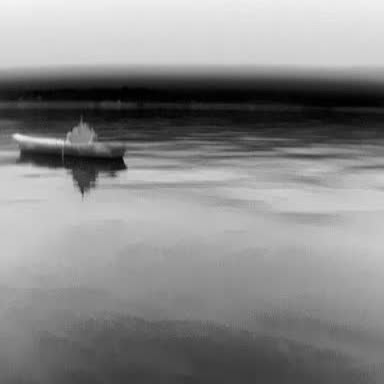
There is a warship in the infrared image.